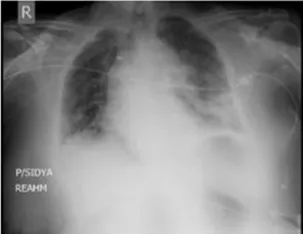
CXR on the 5th day.
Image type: radiology (x_ray)